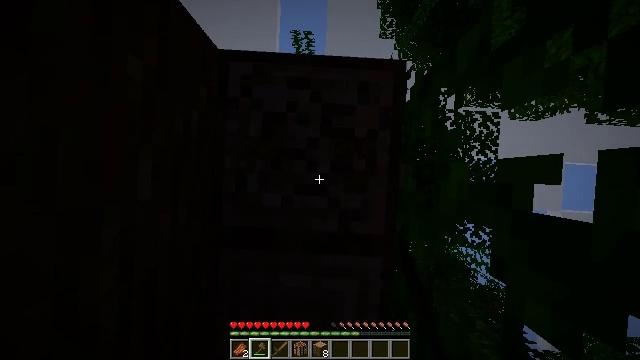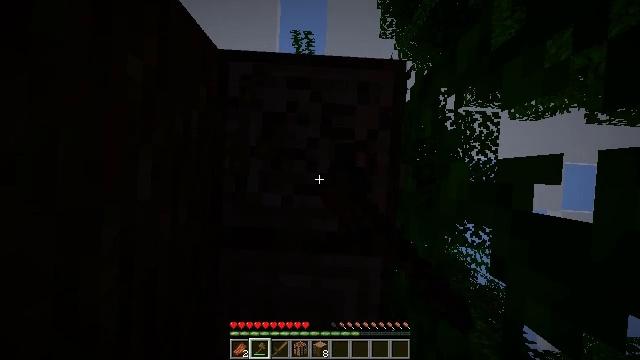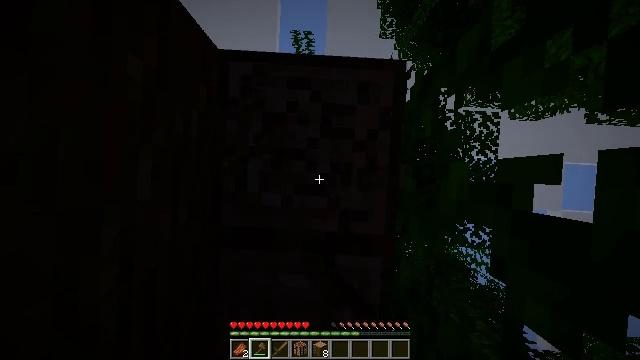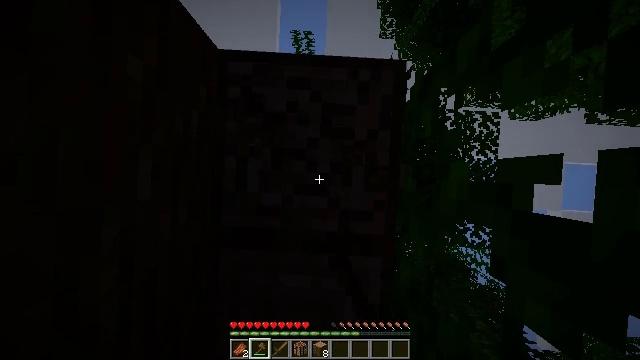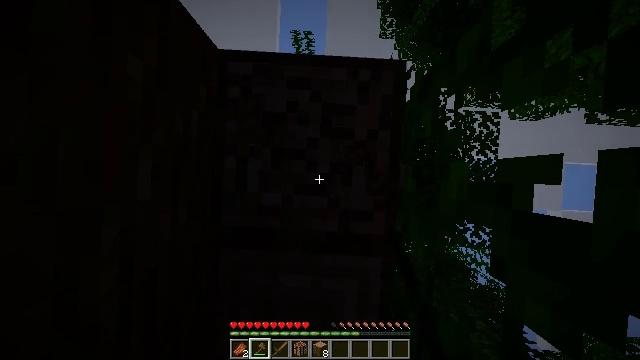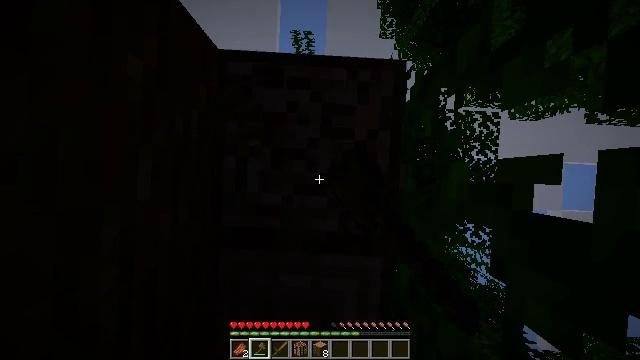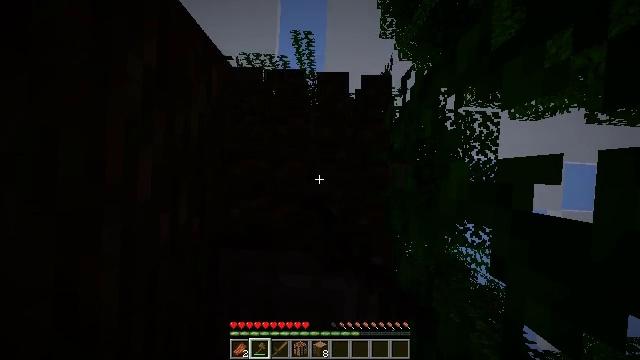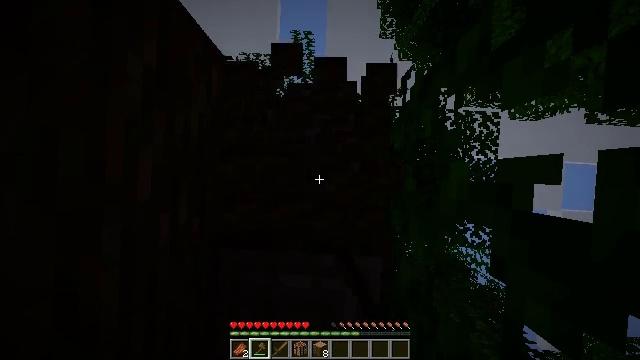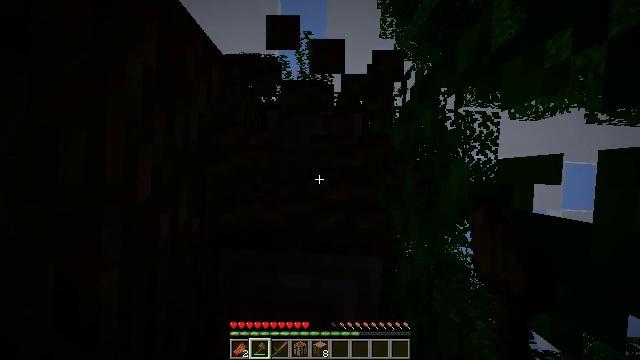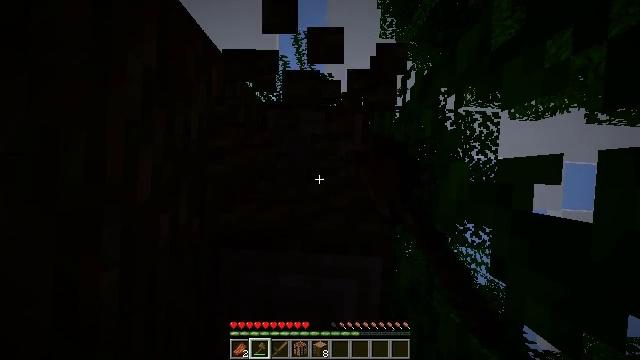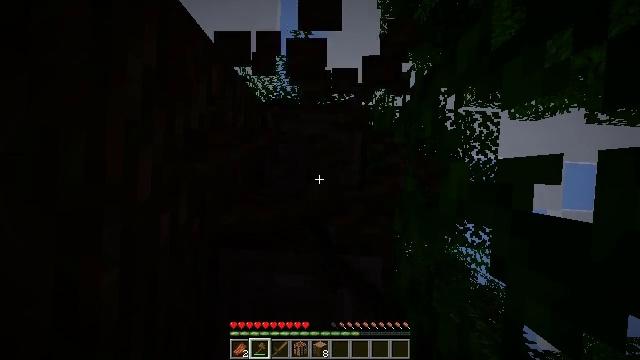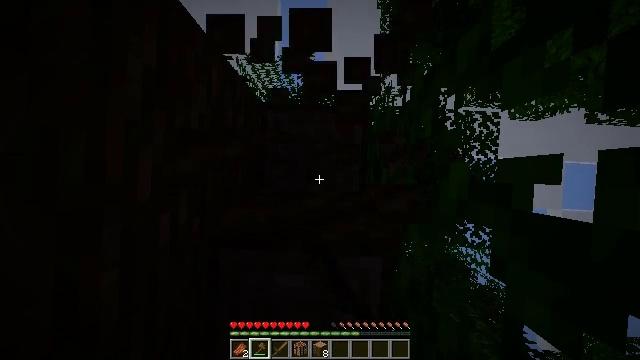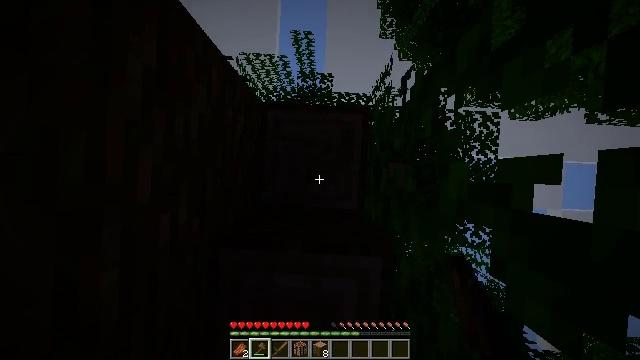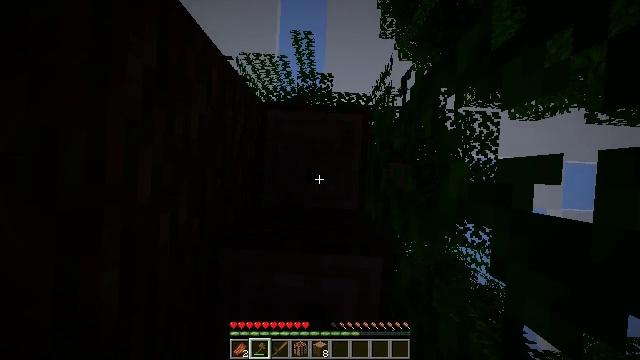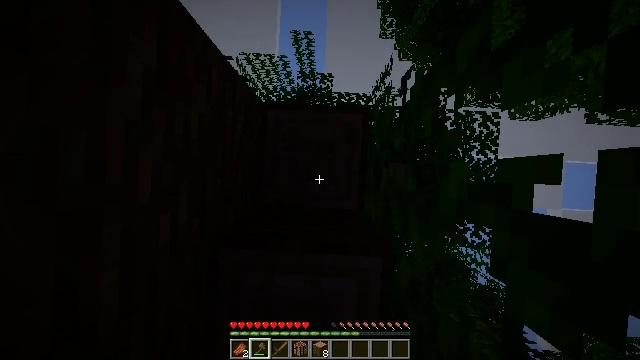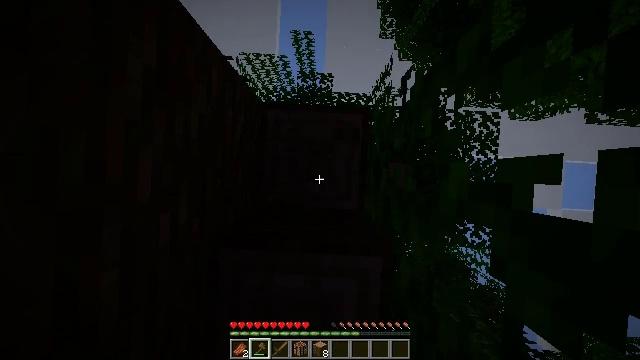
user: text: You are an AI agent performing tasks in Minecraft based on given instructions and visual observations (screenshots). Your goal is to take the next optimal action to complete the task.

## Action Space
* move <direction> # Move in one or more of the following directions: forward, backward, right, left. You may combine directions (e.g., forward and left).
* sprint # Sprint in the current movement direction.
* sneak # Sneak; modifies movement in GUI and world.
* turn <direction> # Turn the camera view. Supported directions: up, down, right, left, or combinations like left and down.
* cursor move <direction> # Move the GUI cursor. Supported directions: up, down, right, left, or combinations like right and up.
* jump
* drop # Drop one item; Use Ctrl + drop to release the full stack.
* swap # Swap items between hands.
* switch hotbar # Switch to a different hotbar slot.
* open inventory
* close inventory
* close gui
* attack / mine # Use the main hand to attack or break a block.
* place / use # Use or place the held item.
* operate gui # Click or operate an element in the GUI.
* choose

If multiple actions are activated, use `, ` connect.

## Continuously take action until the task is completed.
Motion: motion action
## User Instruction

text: Collect the jungle log for building.
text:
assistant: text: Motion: attack / mine
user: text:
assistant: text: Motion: attack / mine
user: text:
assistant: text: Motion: attack / mine
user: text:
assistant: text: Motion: attack / mine
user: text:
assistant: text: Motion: attack / mine
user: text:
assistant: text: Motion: attack / mine
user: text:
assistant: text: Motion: attack / mine
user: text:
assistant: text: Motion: attack / mine
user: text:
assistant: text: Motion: attack / mine
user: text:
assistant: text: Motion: attack / mine
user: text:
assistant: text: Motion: attack / mine
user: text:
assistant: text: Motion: attack / mine
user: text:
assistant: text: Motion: attack / mine
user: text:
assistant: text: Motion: attack / mine
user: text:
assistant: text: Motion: attack / mine
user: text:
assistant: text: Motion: attack / mine
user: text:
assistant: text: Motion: attack / mine
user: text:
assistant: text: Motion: attack / mine
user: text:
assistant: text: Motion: attack / mine
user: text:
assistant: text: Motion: attack / mine
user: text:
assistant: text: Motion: attack / mine
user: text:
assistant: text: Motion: attack / mine
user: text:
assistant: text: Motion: attack / mine
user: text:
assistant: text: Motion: attack / mine
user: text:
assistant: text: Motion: attack / mine
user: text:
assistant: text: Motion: attack / mine
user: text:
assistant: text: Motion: attack / mine
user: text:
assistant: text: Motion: attack / mine
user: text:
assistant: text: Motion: attack / mine
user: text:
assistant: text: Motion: attack / mine